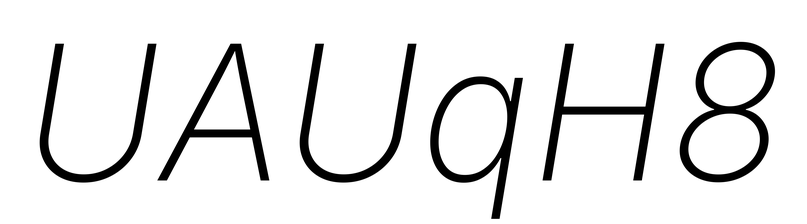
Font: Inter-Italic_ExtraLight_Italic